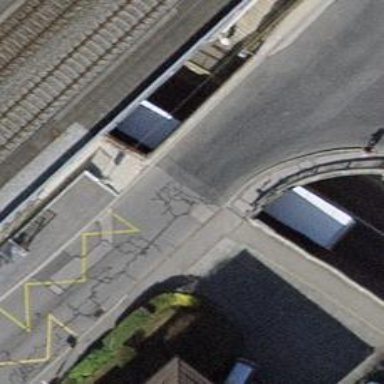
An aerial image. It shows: Asphalt sidewalk along the footway.